Field crop: maize
Growth stage: 2
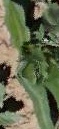
Species: maize